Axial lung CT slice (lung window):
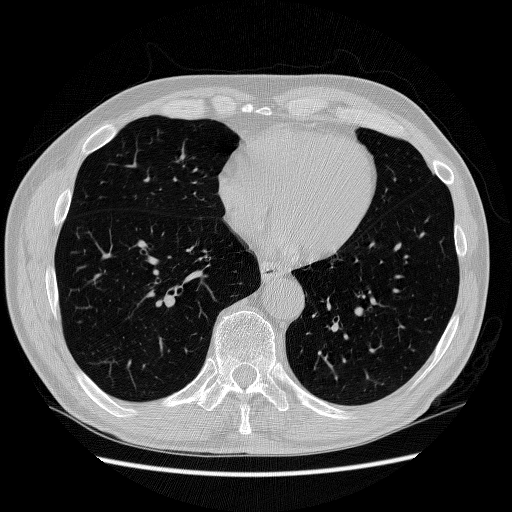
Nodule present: no